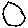
Label: circle